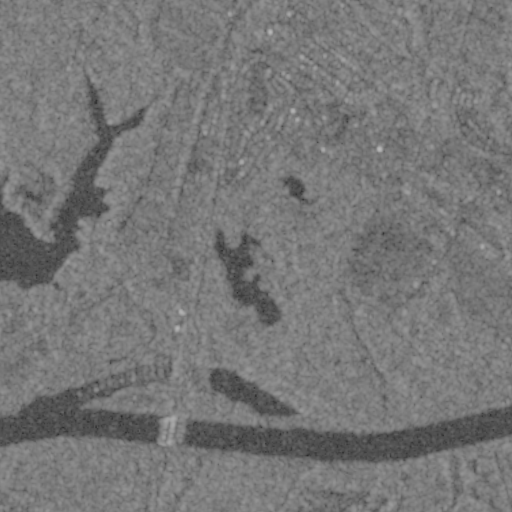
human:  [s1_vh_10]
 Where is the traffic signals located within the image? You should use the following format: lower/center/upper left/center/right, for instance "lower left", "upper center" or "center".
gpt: The traffic signals is located in the upper center of the image.
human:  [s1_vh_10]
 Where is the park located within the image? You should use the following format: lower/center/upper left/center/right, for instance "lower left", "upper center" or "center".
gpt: There is no park in the image.

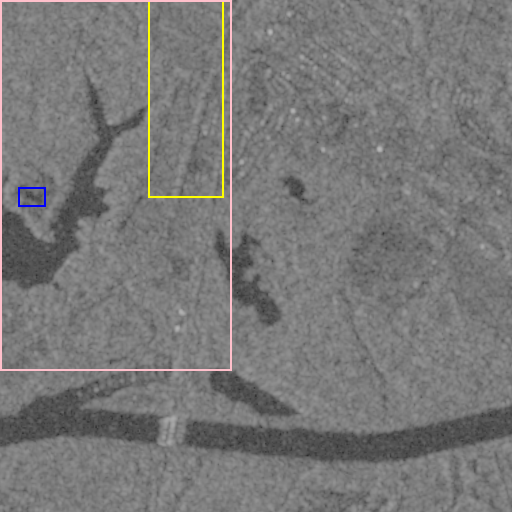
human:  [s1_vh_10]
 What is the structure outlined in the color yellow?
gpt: The structure outlined in yellow is a crop field.
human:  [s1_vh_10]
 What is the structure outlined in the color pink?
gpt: The structure outlined in pink is a park.
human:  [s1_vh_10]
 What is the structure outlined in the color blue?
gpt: The structure outlined in blue is a parking lot.
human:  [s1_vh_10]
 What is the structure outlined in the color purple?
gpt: There is no purple outline.